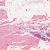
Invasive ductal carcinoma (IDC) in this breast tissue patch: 0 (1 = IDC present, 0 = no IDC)